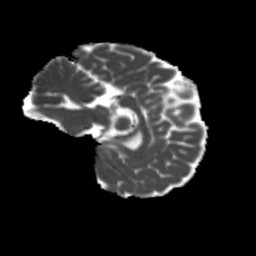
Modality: MD
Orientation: sagittal
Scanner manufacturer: siemens
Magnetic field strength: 3 T
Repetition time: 4 s
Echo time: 0.0594 s